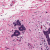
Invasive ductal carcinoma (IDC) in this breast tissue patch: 0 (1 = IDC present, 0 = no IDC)